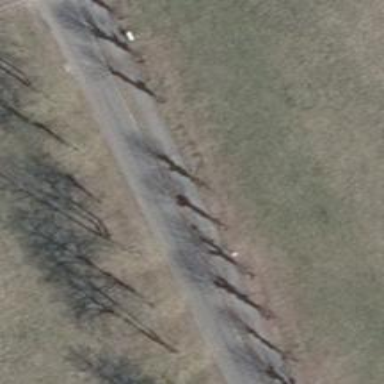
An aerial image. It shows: Tree-lined avenue.